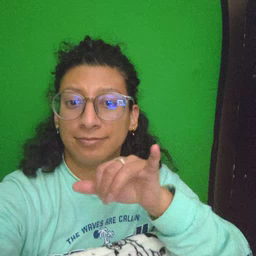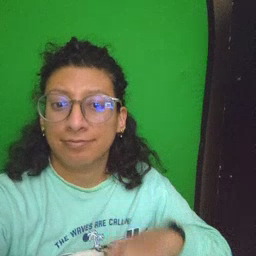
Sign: hello